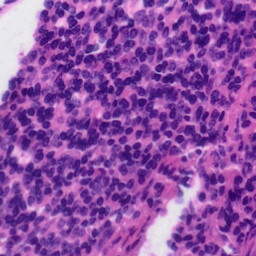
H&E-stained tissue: Tonsil